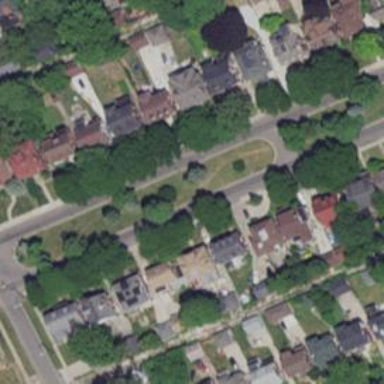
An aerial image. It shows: Neighborhood.